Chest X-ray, PA view. Patient: 53 years old, sex F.
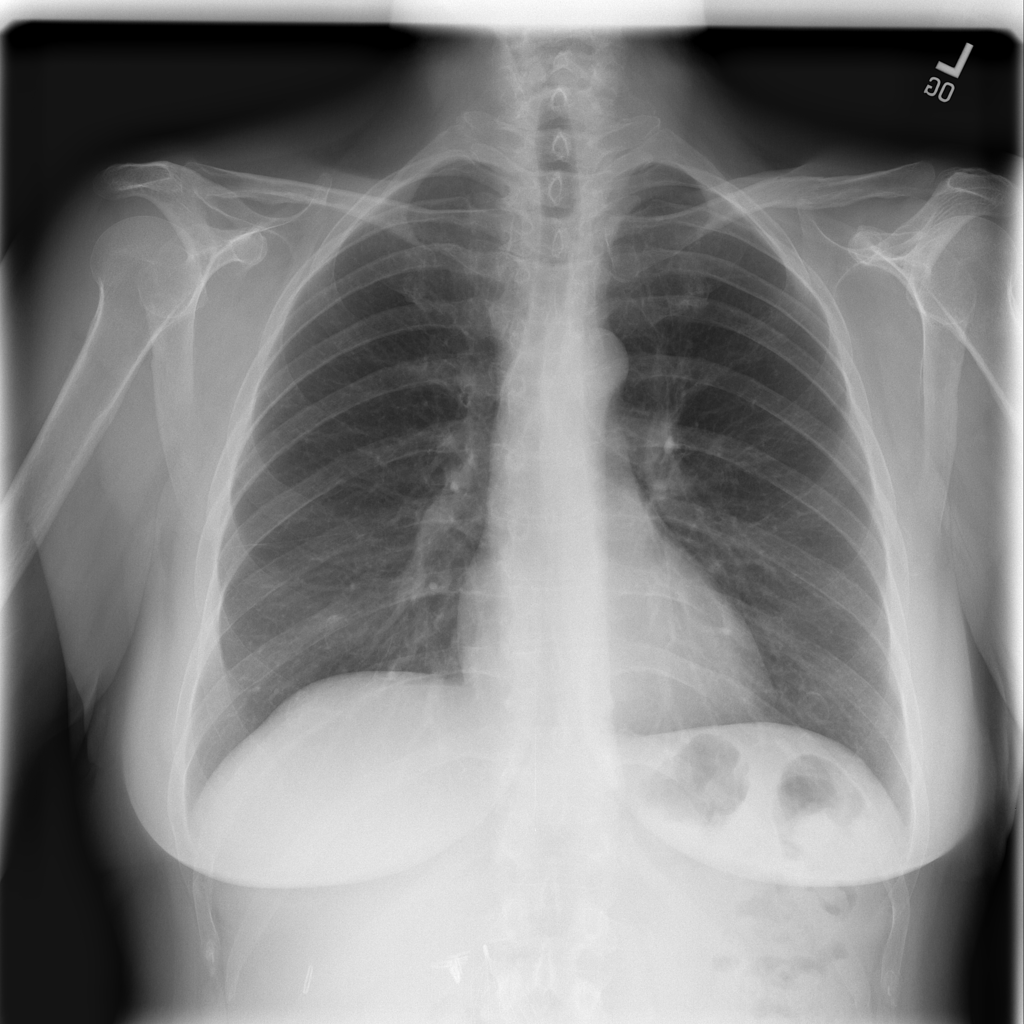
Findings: No Finding